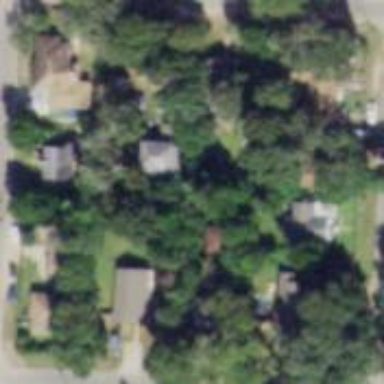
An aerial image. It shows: This residential area consists of single-family homes.